Question: I have a .NET project running in C# using WebApi 2.2.
I am registering all of my routes using attributes. What I would like to do is pro grammatically retrieve all of the attribute route templates as strings.
Something like: 'var routeTemplates = System.Web.Routing.RouteTable.Routes.Select(x => x.RouteTemplates);'
I am able to see all of the the routes when I put a watch on 'ControllerContext.Configuration.Routes'
However, I cannot seem to access the routes from my code as they are protected internals.
I've attached a screen shot which shows the values I am seeing on my 'locals watch' that I need to get at.

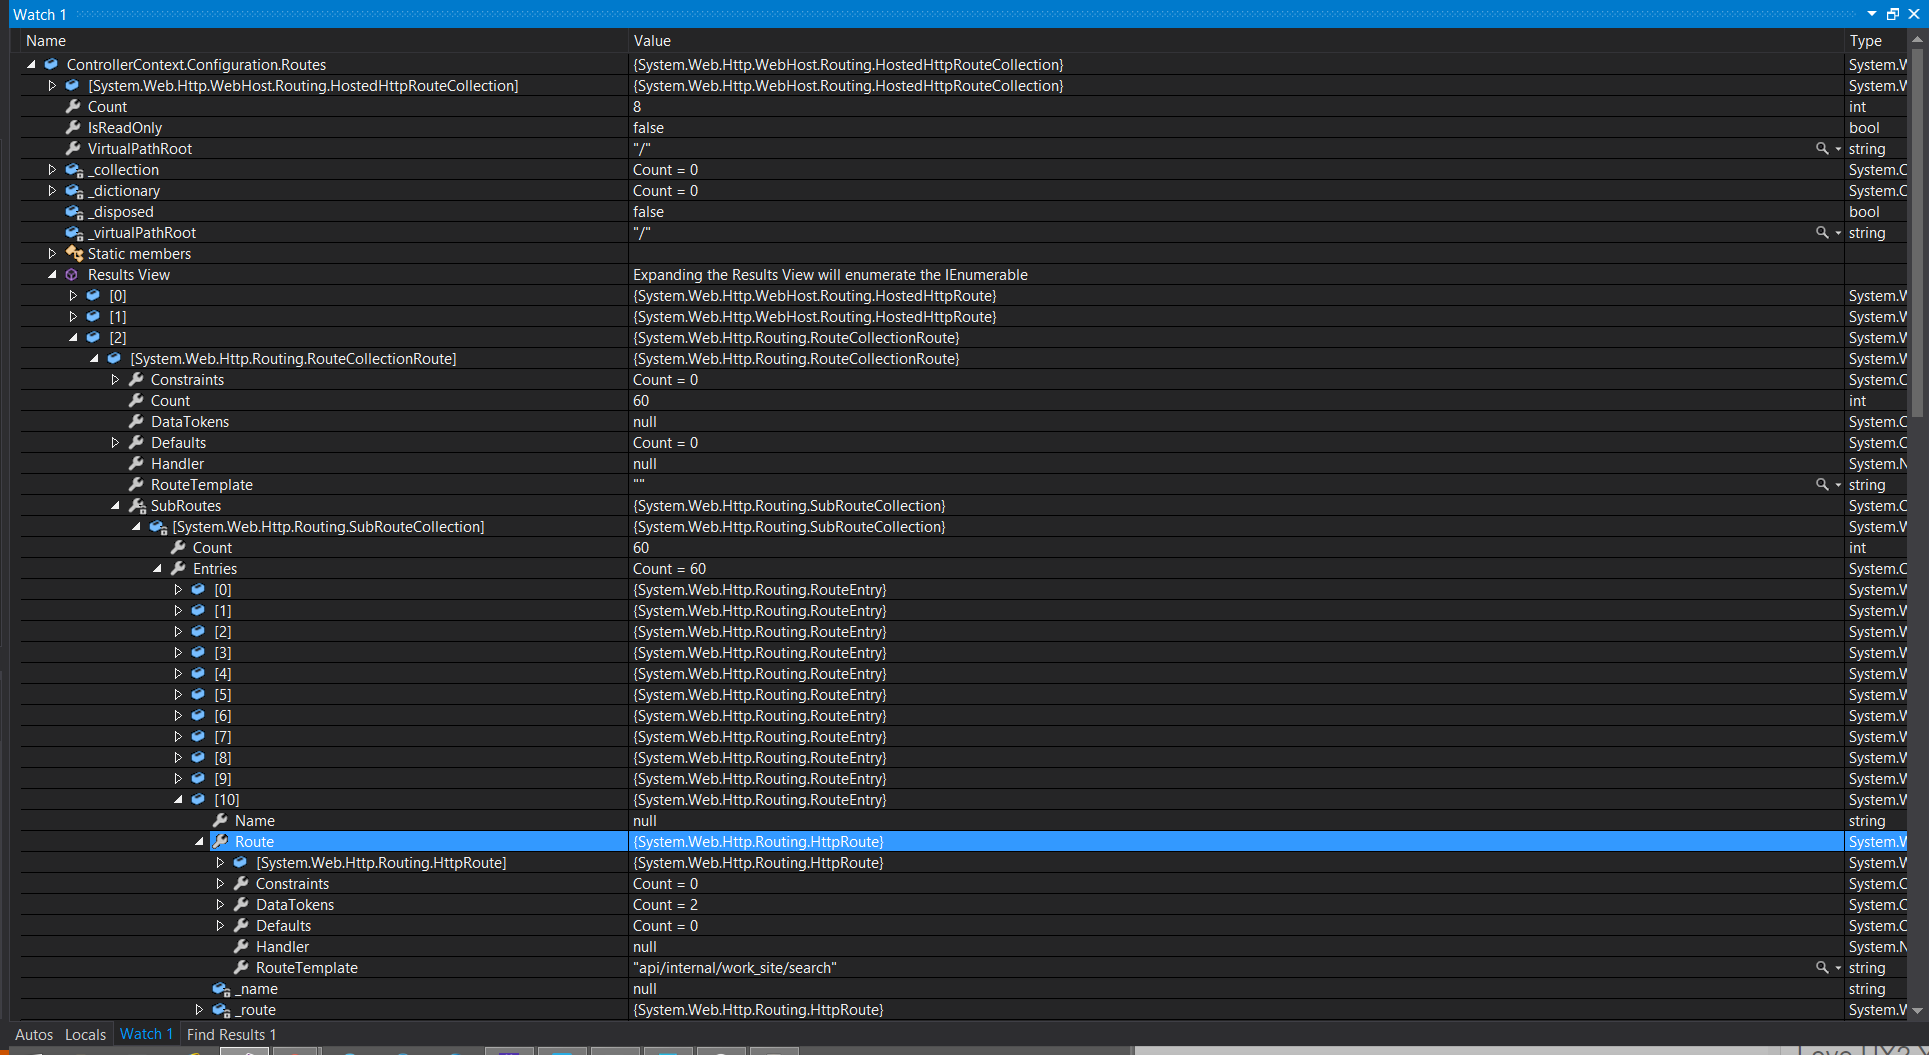
Answer: When registering the attribute routes in Web API you can register a custom 'IDirectRouteProvider' to customize how attribute routes are found. In that custom 'IDirectRouteProvider' you can delegate all the "hard" work to the default implementation, 'DefaultDirectRouteProvider', that looks at all the controllers and actions to compute the list of attribute routes, and then take credit for all that hard work.
To set this all up, first create a new "observable" direct route provider that delegates all its work:
'''
public class ObservableDirectRouteProvider : IDirectRouteProvider
{
public IReadOnlyList<RouteEntry> DirectRoutes { get; private set; }
public IReadOnlyList<RouteEntry> GetDirectRoutes(HttpControllerDescriptor controllerDescriptor, IReadOnlyList<HttpActionDescriptor> actionDescriptors, IInlineConstraintResolver constraintResolver)
{
var realDirectRouteProvider = new DefaultDirectRouteProvider();
var directRoutes = realDirectRouteProvider.GetDirectRoutes(controllerDescriptor, actionDescriptors, constraintResolver);
// Store the routes in a property so that they can be retrieved later
DirectRoutes = DirectRoutes?.Union(directRoutes).ToList() ?? directRoutes;
return directRoutes;
}
}
'''
And then use this new class from the 'WebApiConfig.Register' method in your app's startup:
'''
public static class WebApiConfig
{
public static ObservableDirectRouteProvider GlobalObservableDirectRouteProvider = new ObservableDirectRouteProvider();
public static void Register(HttpConfiguration config)
{
// Web API configuration and services
// Web API routes
config.MapHttpAttributeRoutes(GlobalObservableDirectRouteProvider);
config.Routes.MapHttpRoute(
name: "DefaultApi",
routeTemplate: "api/{controller}/{id}",
defaults: new { id = RouteParameter.Optional }
);
}
}
'''
Note that the data is ultimately stored in a static field. This is required because the code inside 'WebApiConfig.Register' is not called immediately - it's called later in 'global.asax.cs'. So, to observe the results of everything, add some code to 'Application_Start':
'''
protected void Application_Start()
{
AreaRegistration.RegisterAllAreas();
GlobalConfiguration.Configure(WebApiConfig.Register);
FilterConfig.RegisterGlobalFilters(GlobalFilters.Filters);
RouteConfig.RegisterRoutes(RouteTable.Routes);
BundleConfig.RegisterBundles(BundleTable.Bundles);
var allDirectRoutes = WebApiConfig.GlobalObservableDirectRouteProvider.DirectRoutes;
// now do something with 'allDirectRoutes'
}
'''
And in a little test I wrote, I got these values:

And there you have it, a list of all the attribute routes in the app!
Note: There's additional data squirrelled away in the 'DataTokens' property of each route if you want to figure out where each attribute route came from.